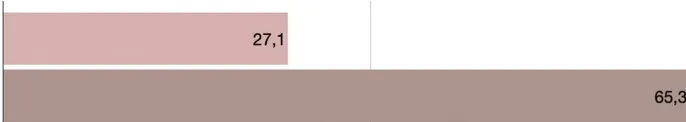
Age distribution of precarious workers (level 4) in Greece, EU-LFS, 2018.
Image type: chart (chart)